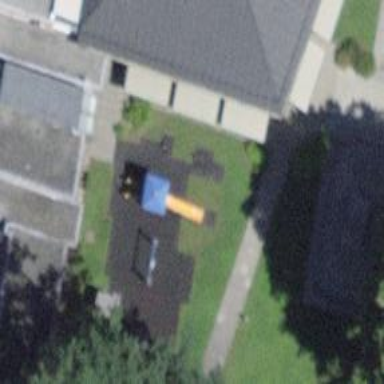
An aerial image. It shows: Playground featuring slide.